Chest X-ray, PA view. Patient: 63 years old, sex F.
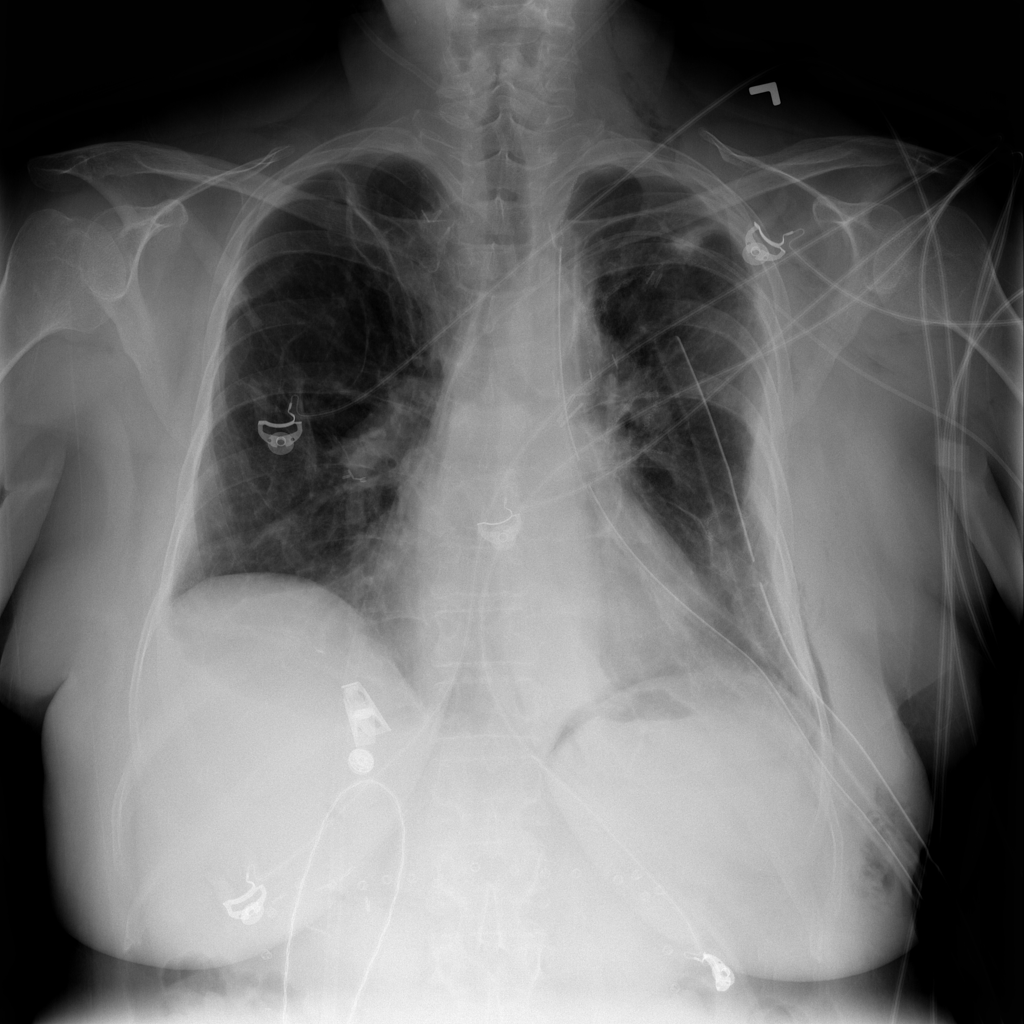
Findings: No Finding